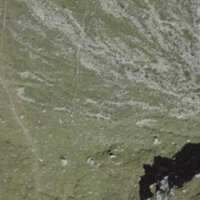
EUNIS habitat code: 26
Species observed at this site:
Leontopodium nivale